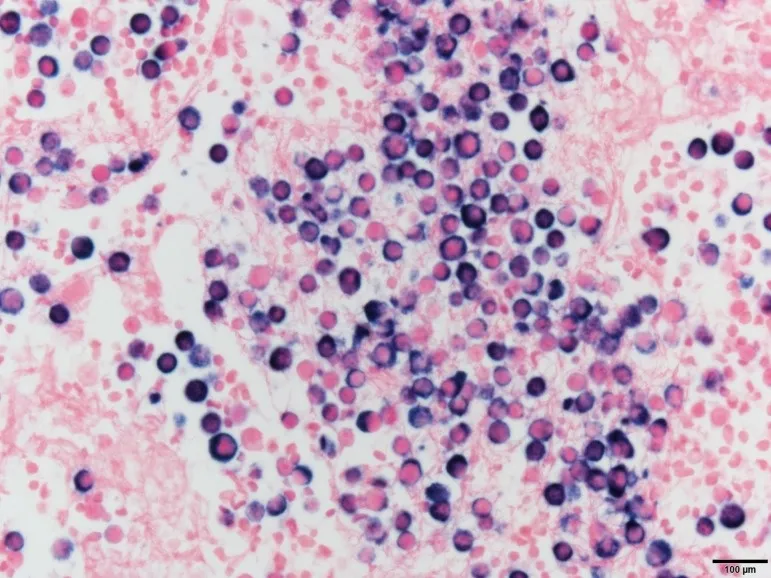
The kappa in situ hybridization stained slide shows that a majority of the CD138 plasma cells are positive for kappa light chains.
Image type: pathology (fish)